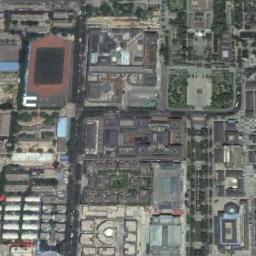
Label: ground_track_field